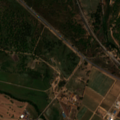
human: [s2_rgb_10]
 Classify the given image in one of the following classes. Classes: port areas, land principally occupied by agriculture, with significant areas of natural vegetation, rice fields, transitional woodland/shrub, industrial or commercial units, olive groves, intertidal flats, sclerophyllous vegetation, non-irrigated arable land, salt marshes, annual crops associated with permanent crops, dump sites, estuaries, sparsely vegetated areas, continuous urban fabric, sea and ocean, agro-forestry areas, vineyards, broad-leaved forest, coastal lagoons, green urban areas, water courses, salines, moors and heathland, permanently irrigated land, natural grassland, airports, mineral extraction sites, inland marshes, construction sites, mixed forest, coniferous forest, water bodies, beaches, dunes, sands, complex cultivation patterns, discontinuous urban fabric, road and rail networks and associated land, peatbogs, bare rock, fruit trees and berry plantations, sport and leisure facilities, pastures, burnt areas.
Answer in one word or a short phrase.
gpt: continuous urban fabric